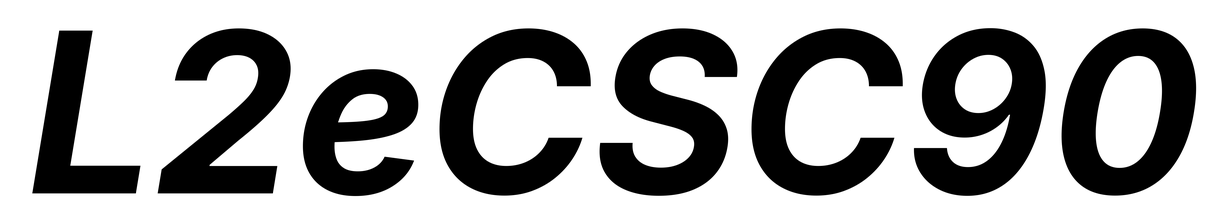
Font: Inter-Italic_Bold_Italic